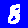
Digit: 8